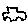
Label: car